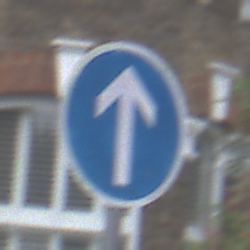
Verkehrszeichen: VorgeschriebeneFahrtrichtungGeradeaus
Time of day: MorningAfternoon
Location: Outdoor (Urban)
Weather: Overcast
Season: NotSpecified
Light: Natural